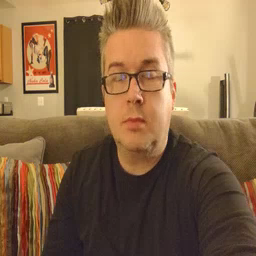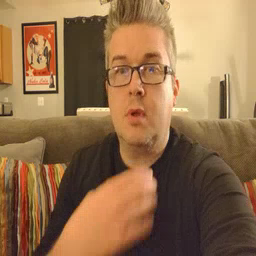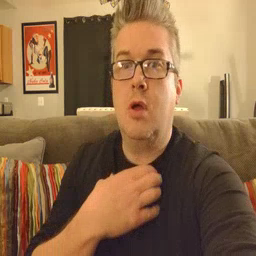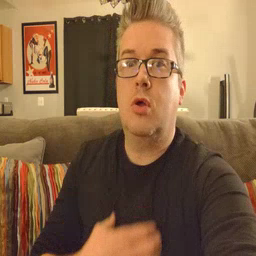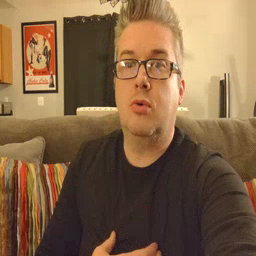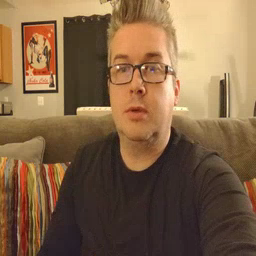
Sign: hungry